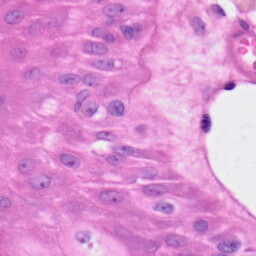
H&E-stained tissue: Skin